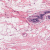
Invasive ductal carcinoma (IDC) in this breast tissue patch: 0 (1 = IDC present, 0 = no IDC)